Question: i'm currently working with <URL> and have a problem concerning the size of elements. I'd like to create an input field with an appended button. That's why I'm using a div with "input-append", which sorrounds the input and the button tag.
Now my problem: I want everything to be a bit bigger. So i gave the button tag the property "btn-large". Unfortunately there doesn't seem to be a similar property for the input field.
How can I fit the input field to the appended button?
'''
<div class="input-append">
<input class="span3" id="appendedInputButton" size="16" type="text"><button class="btn btn-large" type="button"><i class="icon-search"></i></button>
</div>
'''
Heres an impression of my problem:

Regards,
Christoph
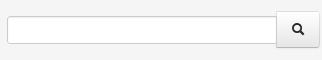
Answer: You can use following style and if you want bigger then increase padding.
'''
input, button{
padding: 7px;
}
'''